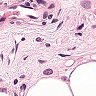
Metastatic tissue present: yes